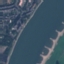
Land use / land cover class: River